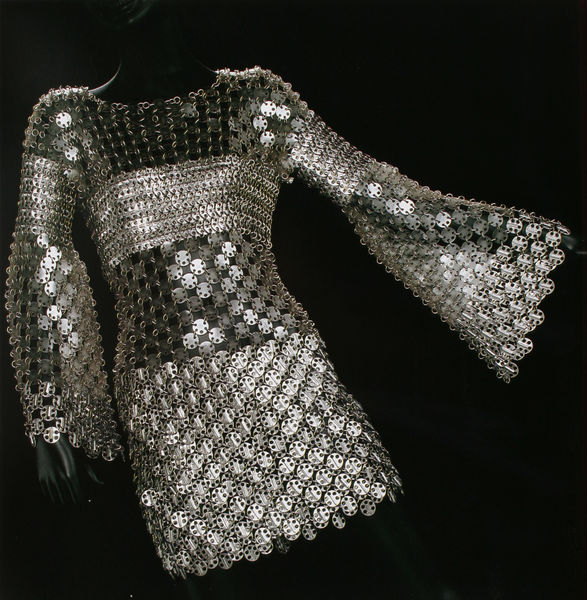
Titel: Minikleid aus mit Chrom überzogenen Plastik- und Stahlscheiben
Künstler: Paco Rabanne
Standort: Kyoto (Japan)
Institution: Kyoto Costume Institute
Schlagwörter: hand, frau, grau, kleid, schwarz, mode, hemd, arm, bluse, silber, weit, ärmel, hände, kalt, spiegelung, schlank, figur, taille, modell, modern, weiblich, büste, glanz, glänzend, metall, knöpfe, foto, fotografie, photographie, ketten, schlag, ritter, rüstung, puppe, kurz, photo, bustier, silbern, oberteil, durchsichtig, schwart, lichteffekte, dicht, fäden, bänder, tunika, stahl, silbrig, design, durchbrochen, schillern, kettenhemd, figurine, fashion, pailetten, schaufensterpuppe, lange ärmel, langärmelig, top, pailletten, haute couture, designer, trompetenärmel, kleidungsstück, mini, minikleid, achlank, blättchen, disco, disko, extrem, frauenmode, glitzernd, kettenhems, metallblättchen, metallplatten, metallplättchen, modellkleid, paco rabanne, palletten, plättchen, schillernd, schlagärmel, siebziger, silper, untragbar